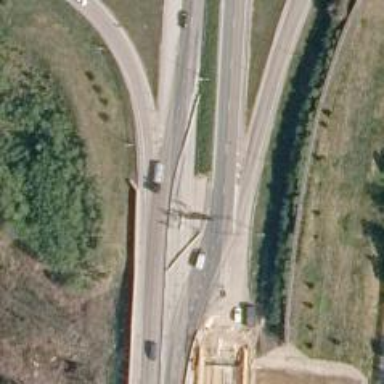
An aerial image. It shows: Trunk link road with asphalt surface.